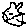
Label: cat